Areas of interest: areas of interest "Sanatorium"
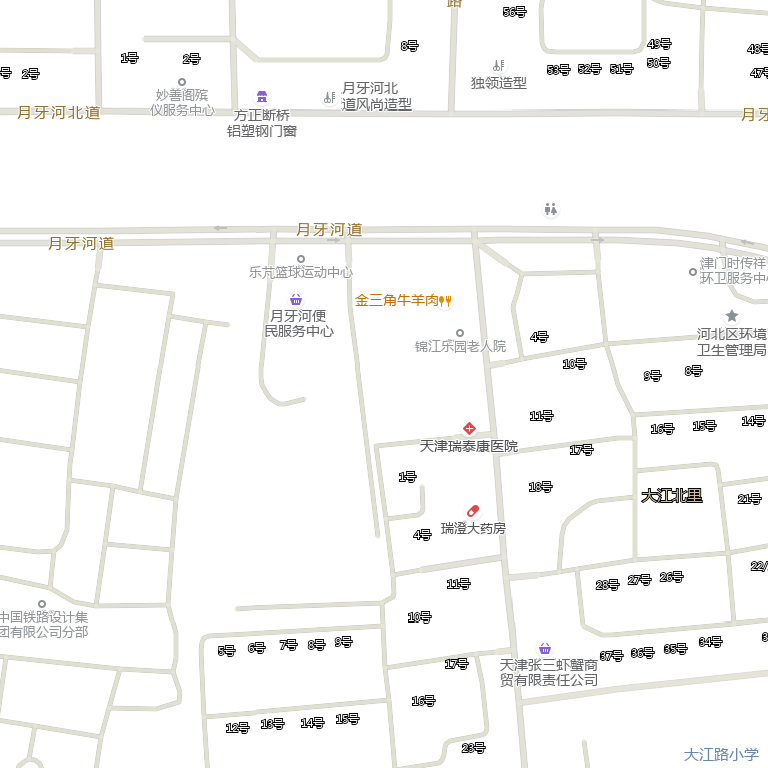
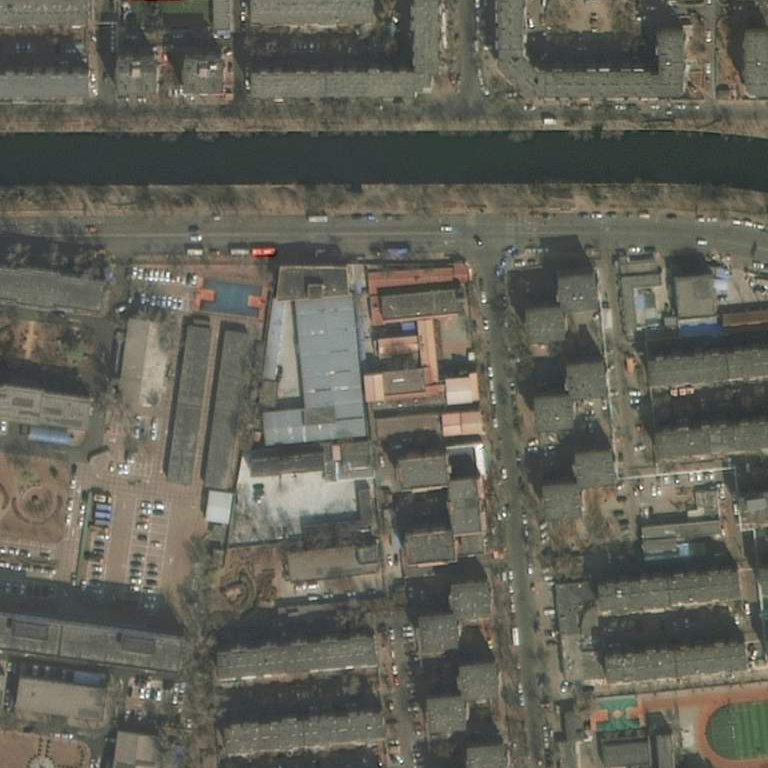